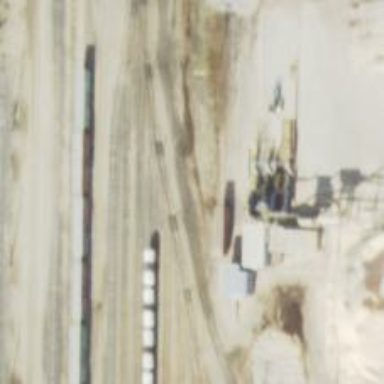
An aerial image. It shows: Railway yard used for servicing trains.